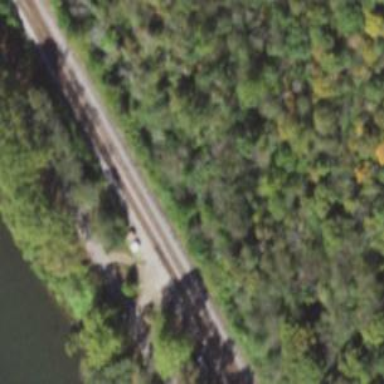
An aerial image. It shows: Railroad crossover.